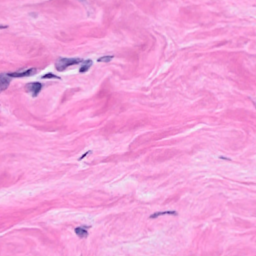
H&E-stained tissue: Breast